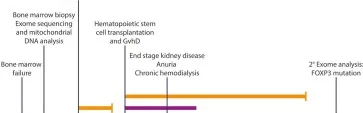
Timelines of clinical events, diagnostic exams, and treatments of patients. Above:the timeline of patient 1 and below: the timeline of patient two.
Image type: chart (chart)